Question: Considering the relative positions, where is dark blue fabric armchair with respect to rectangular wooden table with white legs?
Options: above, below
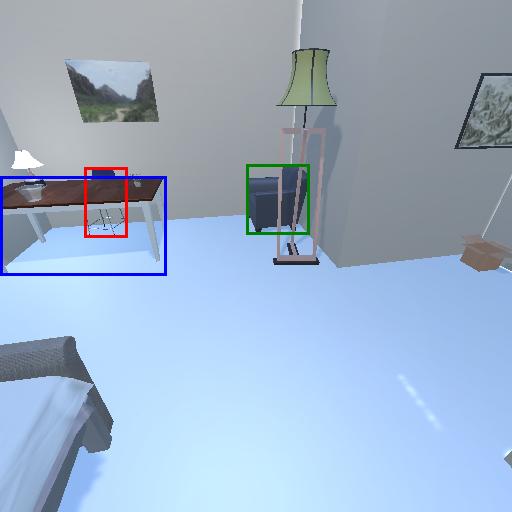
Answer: above